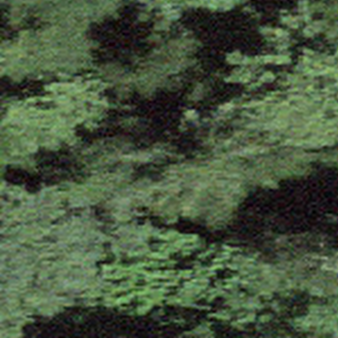
Label: other